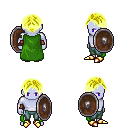
a pixel art fantasy rpg character, male body template, dark elf, purple skin, green cape, teal pants, gold parted hairstyle, cloth bracers, gold boots, shield, four views (front, back, left, right), 2x2 character sprite sheet, small pixel art, hard edges, no anti-aliasing